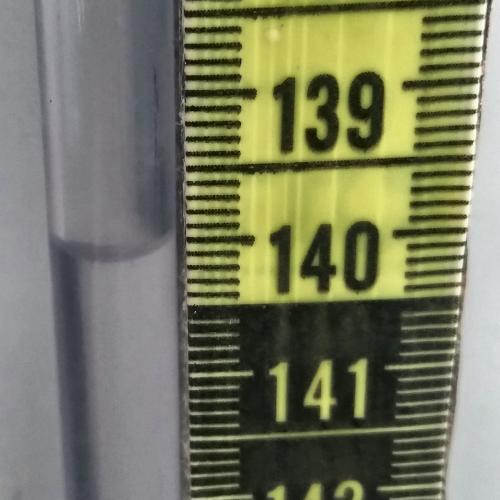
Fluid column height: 140.1 cm